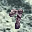
Label: 7